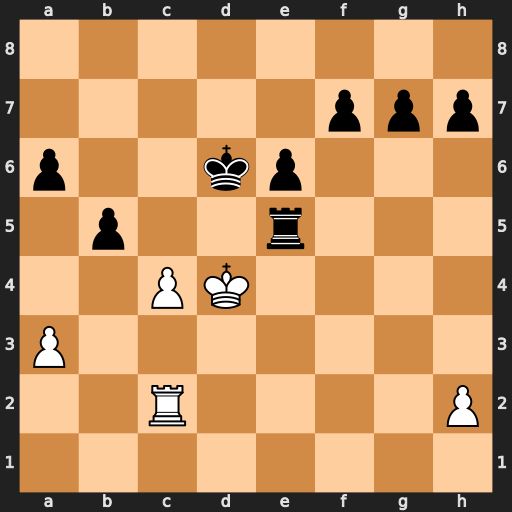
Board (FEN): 8/5ppp/p2kp3/1p2r3/2PK4/P7/2R4P/8
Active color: w
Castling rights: -
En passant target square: -
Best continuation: c5+ Rxc5 Rxc5